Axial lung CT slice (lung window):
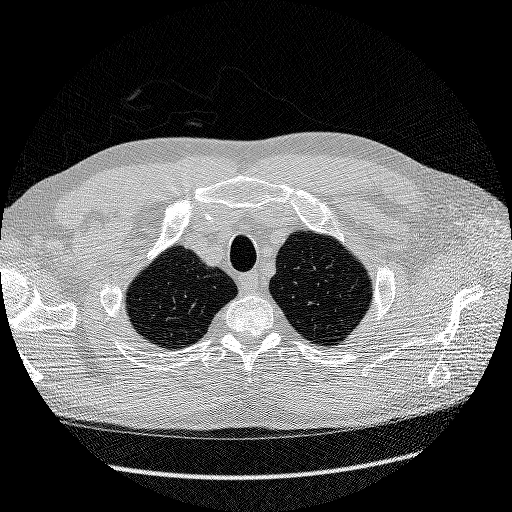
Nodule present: no